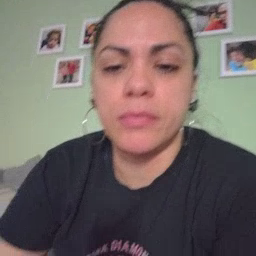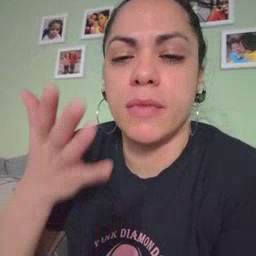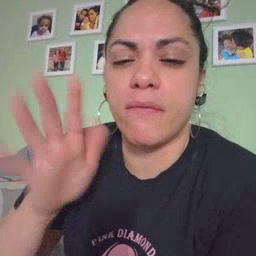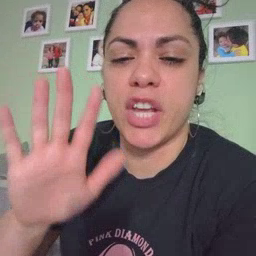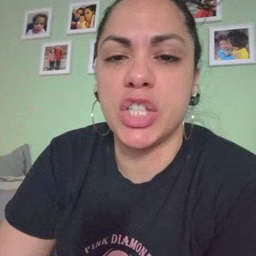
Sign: finish